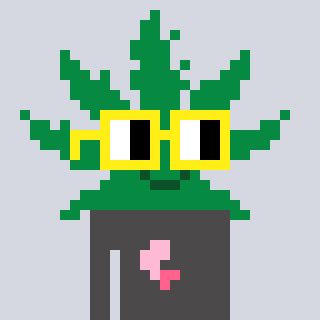
a pixel art character with square yellow glasses, a weed-shaped head and a grayscale-colored body on a cool background